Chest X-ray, AP view. Patient: 62 years old, sex F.
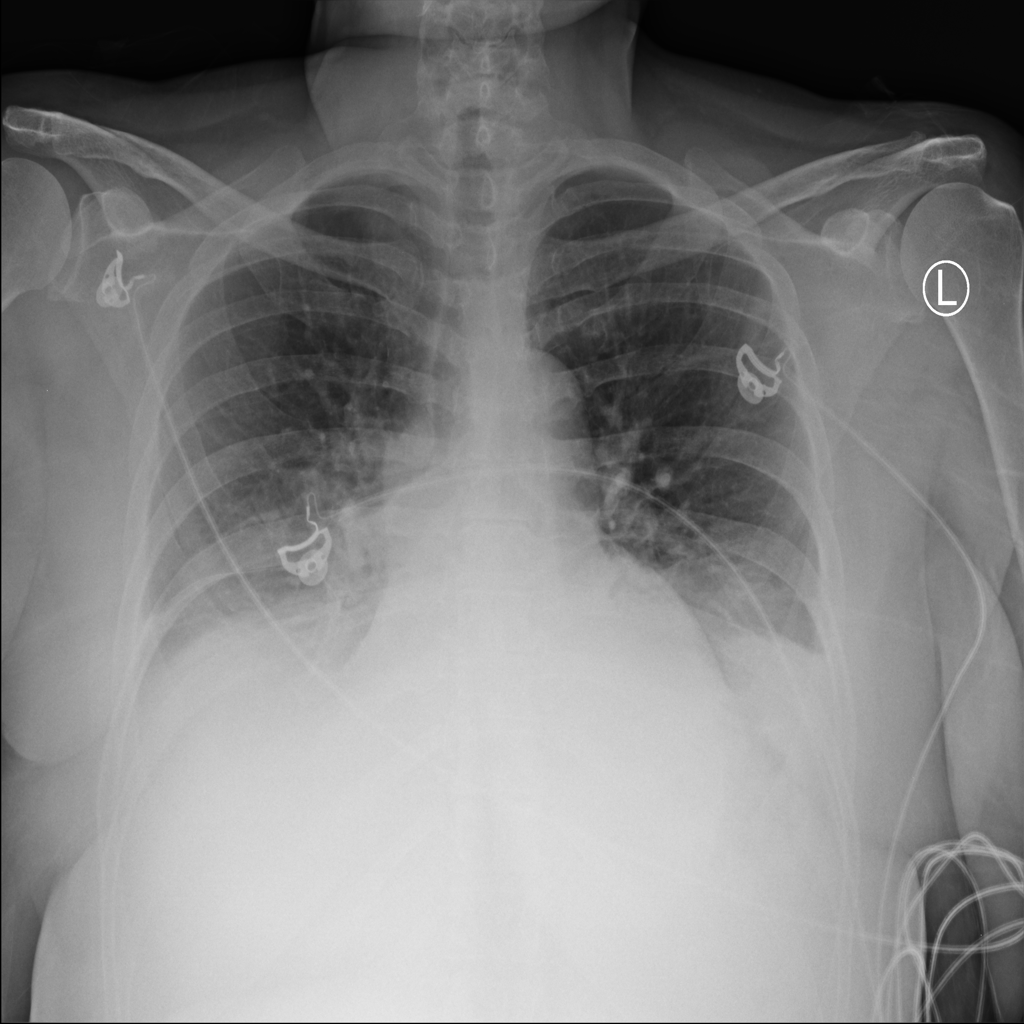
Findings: Atelectasis, Effusion, Infiltration